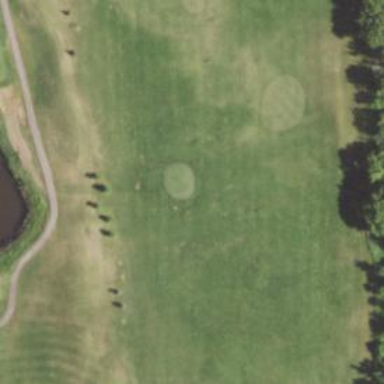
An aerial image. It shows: Grassy area designated for driving range golf.